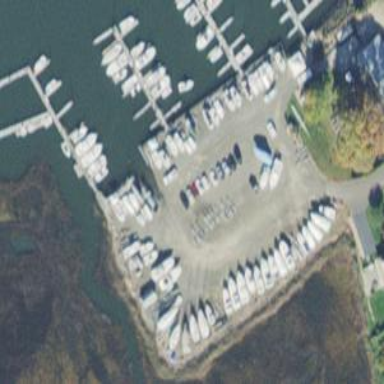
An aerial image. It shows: Marina on leisure land.